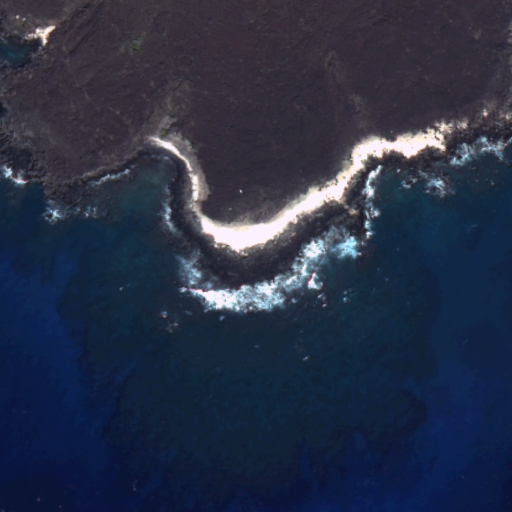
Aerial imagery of cape in Hawaii named Kamanamana containing only unknown